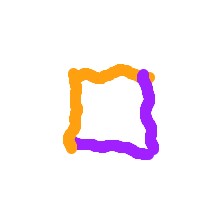
Shape: square